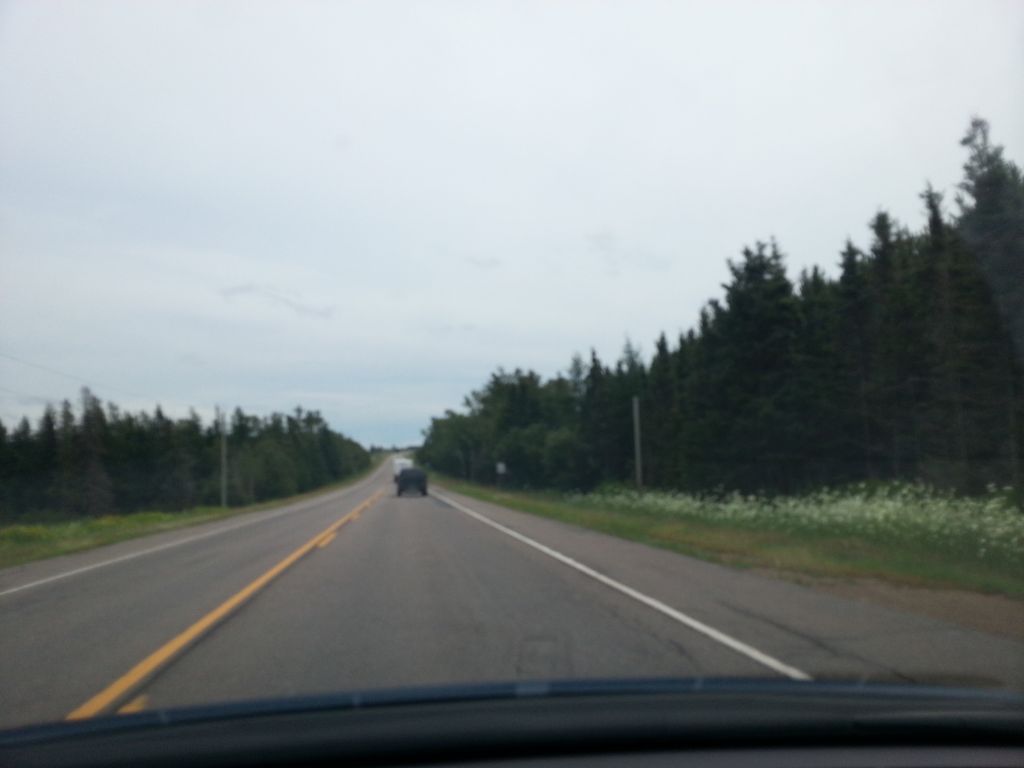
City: charlottetown